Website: crate-barrel
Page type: payment
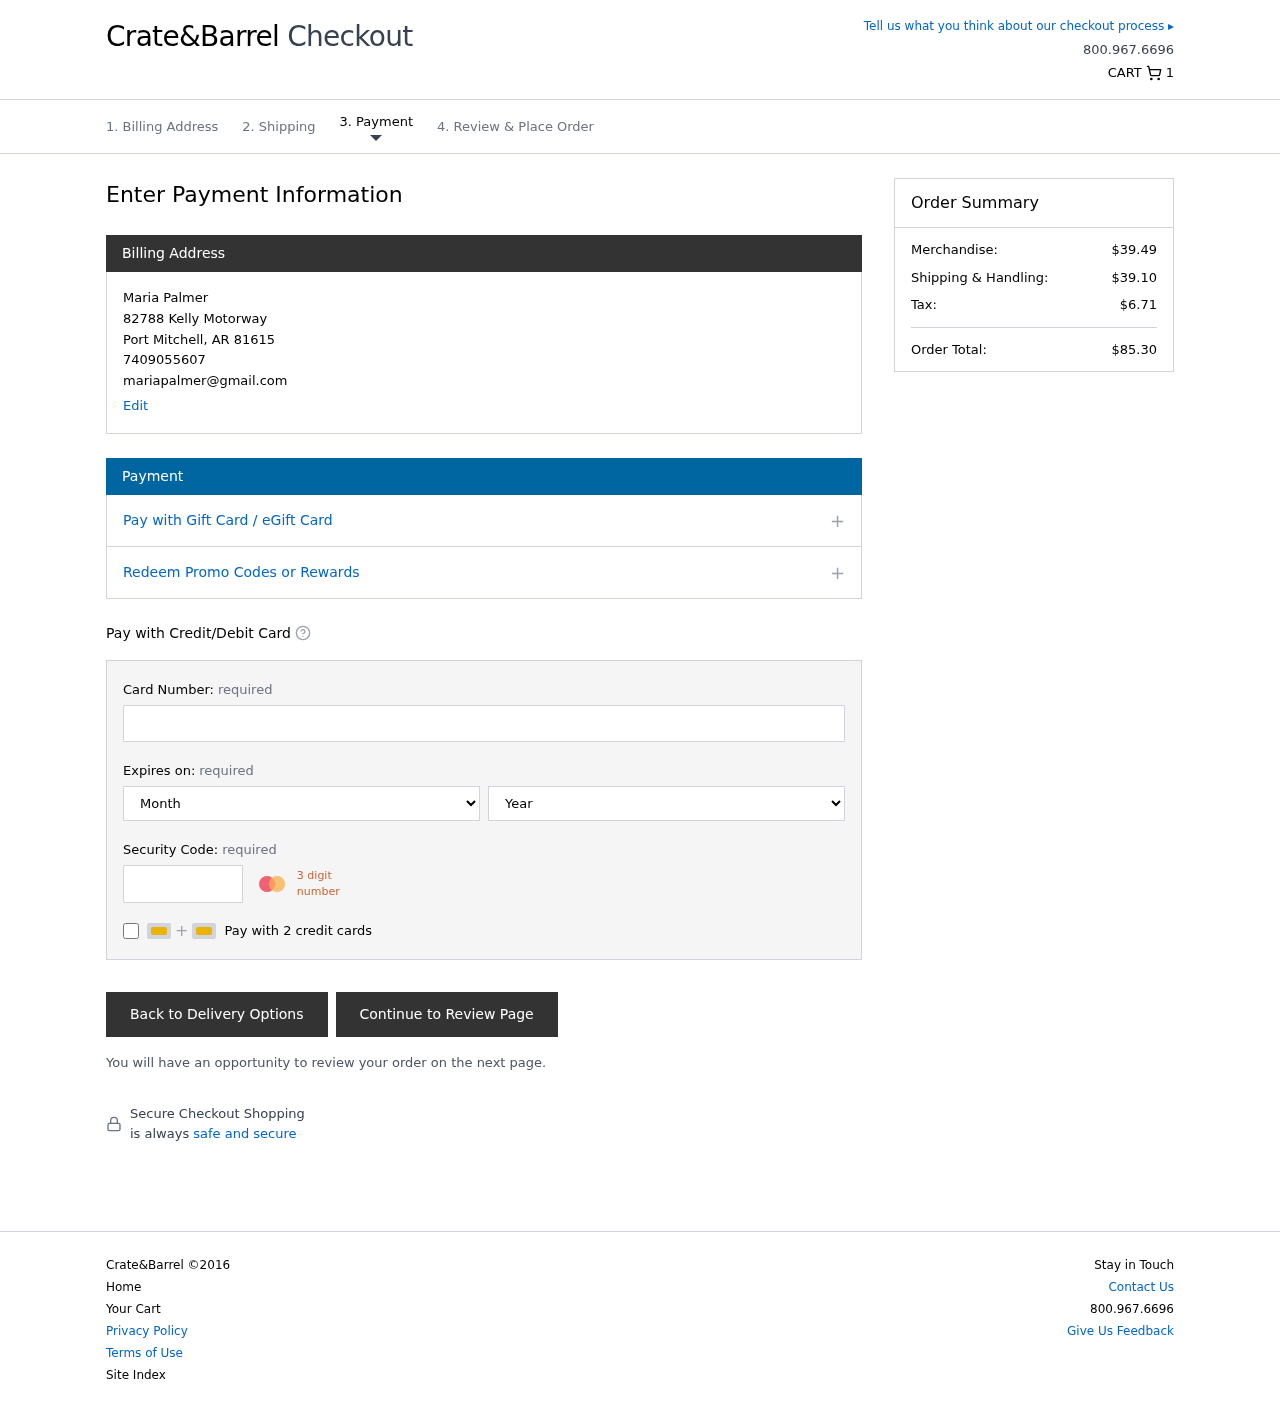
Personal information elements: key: PII_CARD_CVV
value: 578
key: PII_CARD_EXPIRY_MONTH
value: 04
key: PII_CARD_EXPIRY_YEAR
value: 28
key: PII_CARD_NUMBER
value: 2720 3072 9502 7720
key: PII_CITY
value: Port Mitchell
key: PII_EMAIL
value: mariapalmer@gmail.com
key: PII_FULLNAME
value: Maria Palmer
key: PII_PHONE
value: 7409055607
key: PII_POSTCODE
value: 81615
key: PII_STATE_ABBR
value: AR
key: PII_STREET
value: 82788 Kelly Motorway
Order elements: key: ORDER_NUM_ITEMS
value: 1
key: ORDER_SUBTOTAL
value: $39.49
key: ORDER_SHIPPING_COST
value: $39.10
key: ORDER_TAX
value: $6.71
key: ORDER_TOTAL
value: $85.30